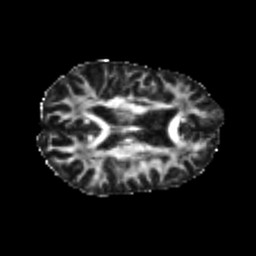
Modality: FA
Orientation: axial
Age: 23
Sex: male
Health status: healthy
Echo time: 0.074 s